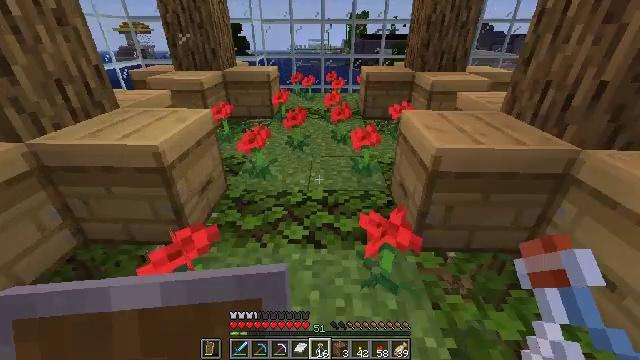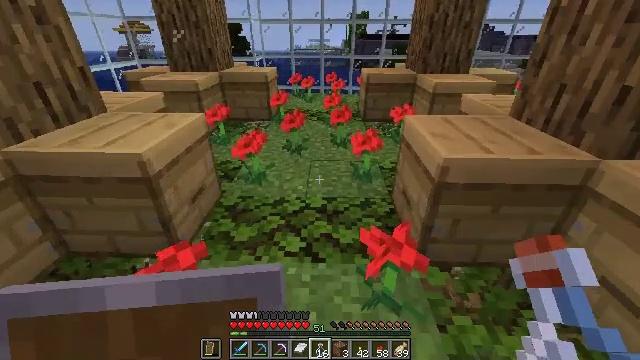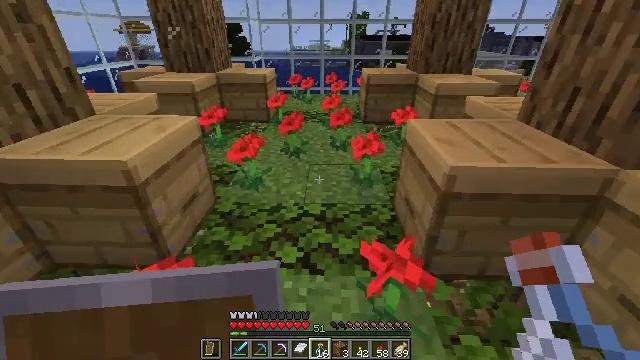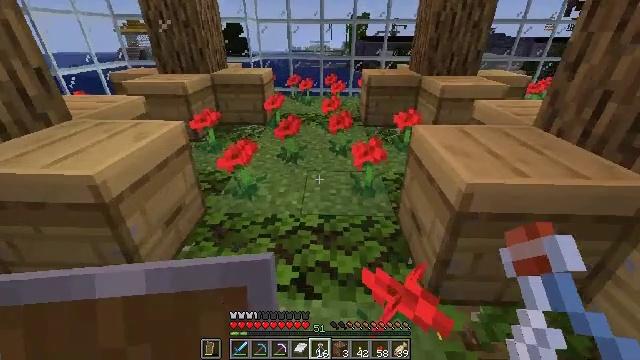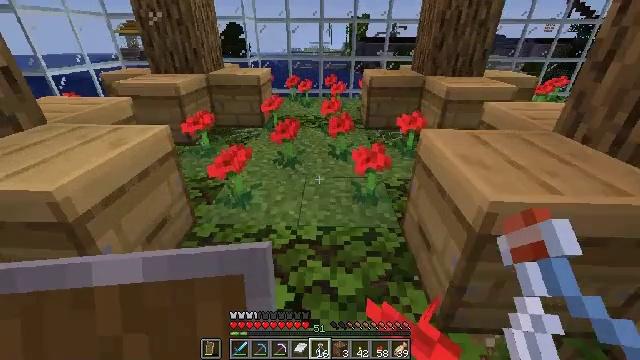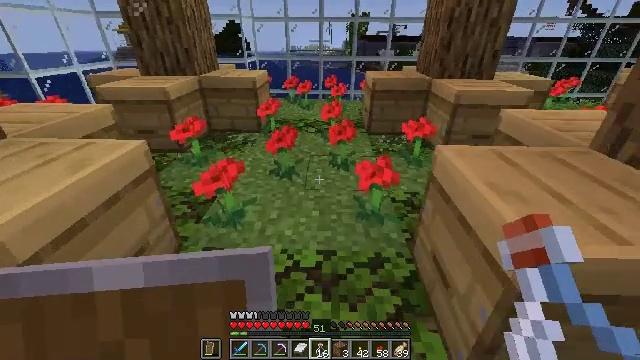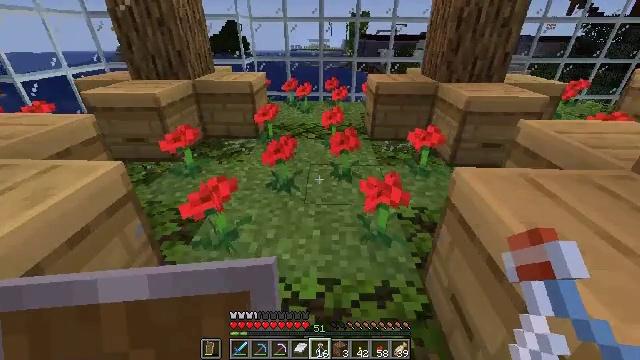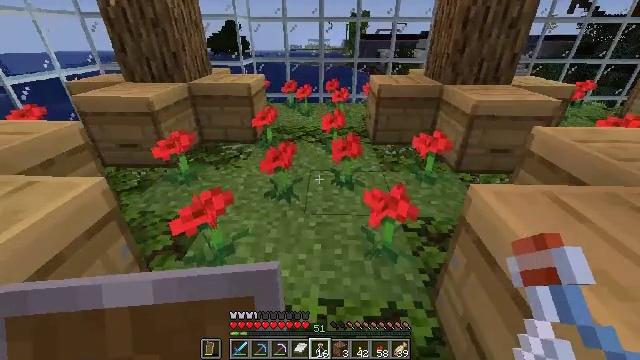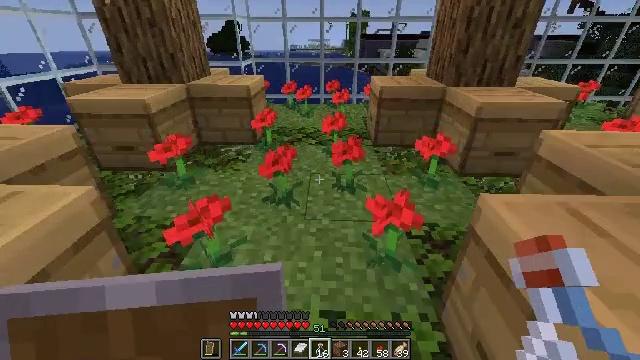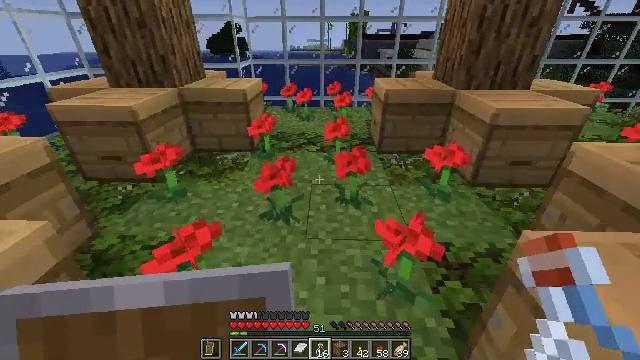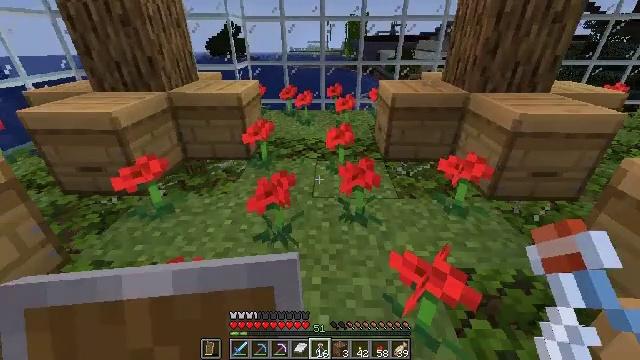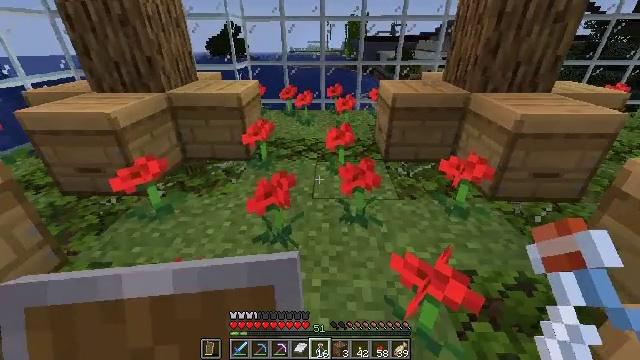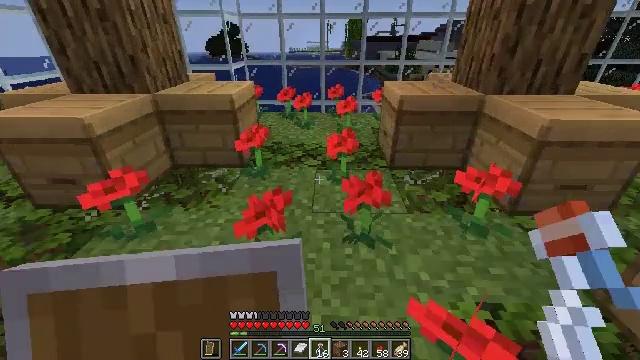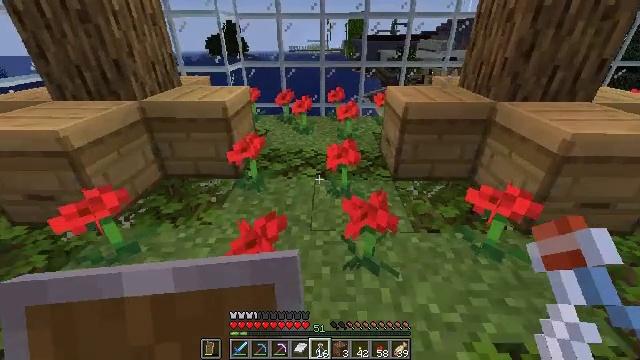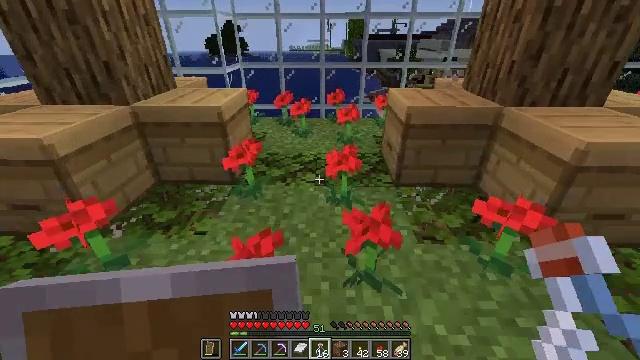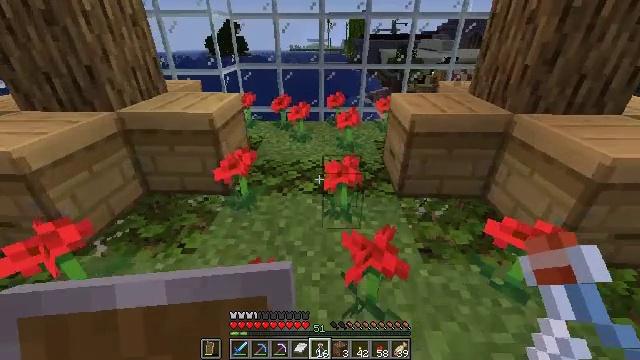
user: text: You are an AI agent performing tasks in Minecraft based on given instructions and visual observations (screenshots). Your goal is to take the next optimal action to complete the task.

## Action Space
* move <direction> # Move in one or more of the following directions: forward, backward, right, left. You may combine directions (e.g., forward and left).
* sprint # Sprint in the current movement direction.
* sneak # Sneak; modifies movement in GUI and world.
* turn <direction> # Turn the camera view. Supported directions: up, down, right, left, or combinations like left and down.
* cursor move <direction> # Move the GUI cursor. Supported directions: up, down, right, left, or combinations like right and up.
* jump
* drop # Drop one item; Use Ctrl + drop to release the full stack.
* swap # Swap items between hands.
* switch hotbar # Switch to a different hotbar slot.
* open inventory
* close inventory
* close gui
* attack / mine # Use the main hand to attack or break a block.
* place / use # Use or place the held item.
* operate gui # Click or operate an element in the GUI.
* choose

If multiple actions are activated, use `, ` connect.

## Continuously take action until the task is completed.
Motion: motion action
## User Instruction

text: Create a honey block using four honey bottles.
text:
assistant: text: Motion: move forward
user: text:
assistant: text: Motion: move forward
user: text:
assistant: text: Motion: move forward
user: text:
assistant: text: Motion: move forward
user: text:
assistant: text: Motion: move forward
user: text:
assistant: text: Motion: move forward
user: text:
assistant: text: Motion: move forward
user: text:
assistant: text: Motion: move forward
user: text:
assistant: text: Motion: move forward
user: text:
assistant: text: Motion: move forward
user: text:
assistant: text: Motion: move forward
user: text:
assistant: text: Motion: move forward
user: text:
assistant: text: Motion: move forward
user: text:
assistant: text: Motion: move forward
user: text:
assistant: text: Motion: move forward
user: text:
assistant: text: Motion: move forward, turn right and up
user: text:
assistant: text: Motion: move forward, turn left and up
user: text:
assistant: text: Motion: move forward
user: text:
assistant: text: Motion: move forward, turn right and down
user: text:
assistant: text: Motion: move forward, turn right and down
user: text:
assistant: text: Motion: move forward
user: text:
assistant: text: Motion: move forward
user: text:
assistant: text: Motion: move forward
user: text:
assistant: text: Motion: move forward
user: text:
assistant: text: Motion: move forward
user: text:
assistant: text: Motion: move forward and move left, turn right
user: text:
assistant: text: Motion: move forward and move left, turn right and down
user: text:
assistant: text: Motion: move forward and move left, turn right and down
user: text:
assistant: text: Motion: move forward and move left, turn right
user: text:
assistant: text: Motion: move forward, turn right